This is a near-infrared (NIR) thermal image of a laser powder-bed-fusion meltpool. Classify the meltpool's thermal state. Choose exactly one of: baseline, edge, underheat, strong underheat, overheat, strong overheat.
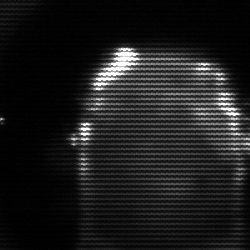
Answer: baseline